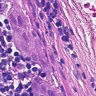
Metastatic tissue present: yes